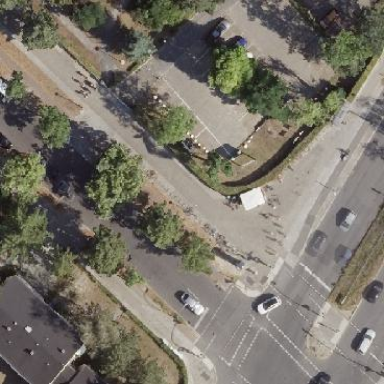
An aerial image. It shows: Bicycle parking area with stands available.